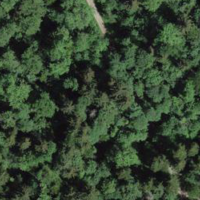
EUNIS habitat code: 41
Species observed at this site:
Campanula trachelium